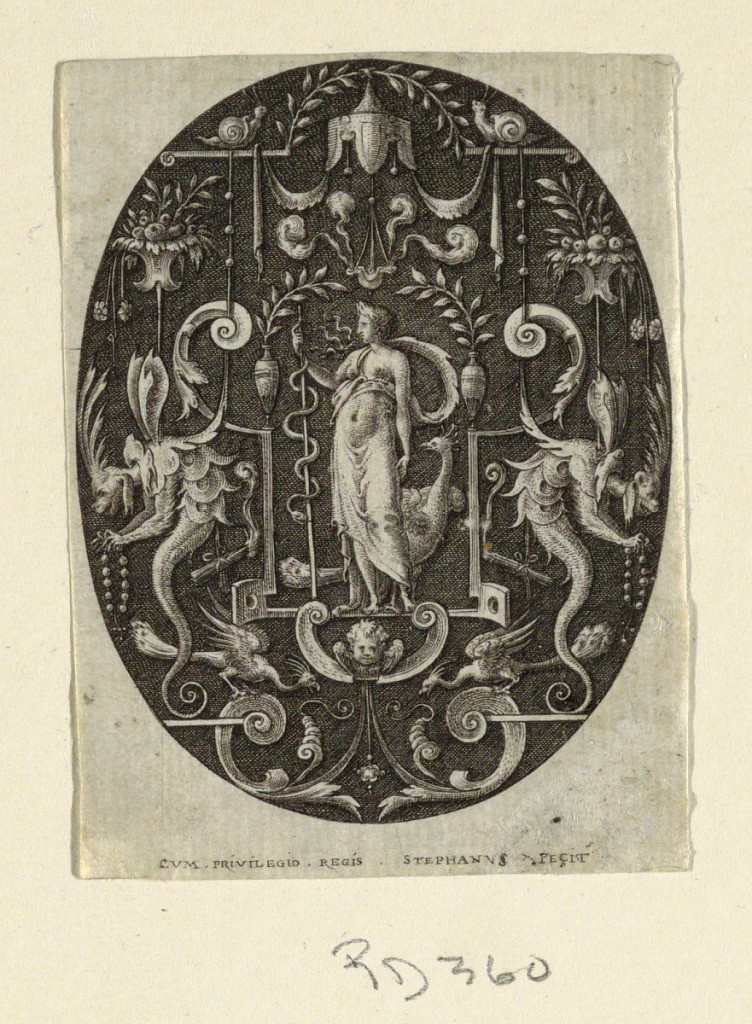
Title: Juno, from the series Grotesques à fond noir, Divinités et Allégories (Grotesques on Black Ground, Divinities and Allegories)
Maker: Etienne Delaune, French, 1519 - 1583
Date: ca. 1575
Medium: Engraving on off-white laid paper
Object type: Print
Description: Vertical oval in rectangle showing a grotesque designs on a black ground. At center, under a baldacchino, Juno stands surrounded by scrolls, fantastic creatures, vases, and fruits.